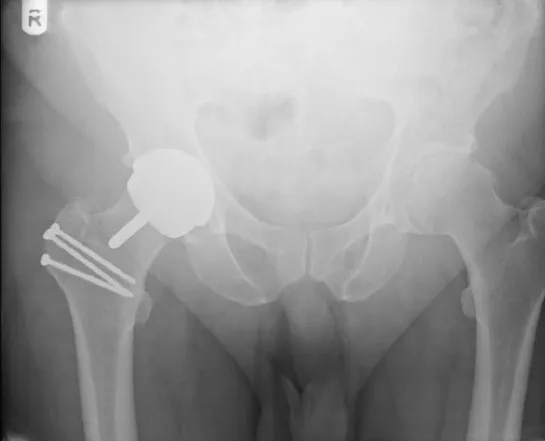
Post-operative x-ray following hip resurfacing.
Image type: radiology (x_ray)